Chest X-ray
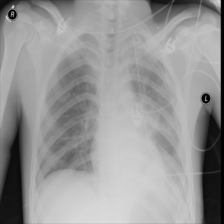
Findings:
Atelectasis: positive
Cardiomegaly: negative
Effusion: positive
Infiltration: positive
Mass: positive
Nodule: negative
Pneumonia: negative
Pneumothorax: negative
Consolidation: negative
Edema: negative
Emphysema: negative
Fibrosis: negative
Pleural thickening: negative
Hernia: negative